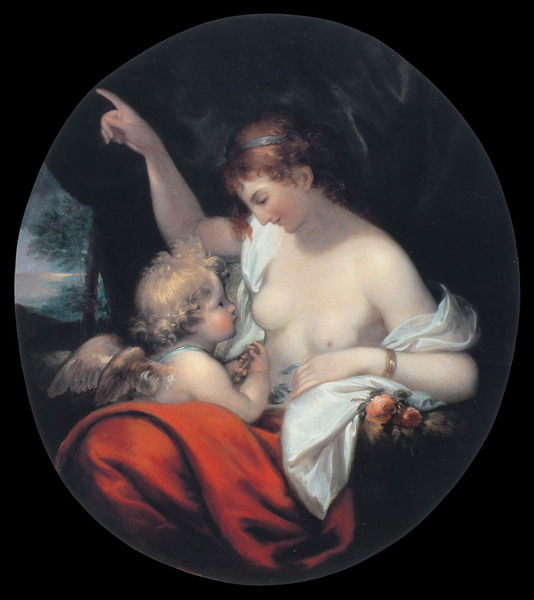
Titel: Venus und Cupido
Künstler: Benjamin West
Standort: Nashville, The Parthenon (Amerika - Tennessee)
Schlagwörter: akt, baum, flügel, gemälde, himmel, nackt, weiß, landschaft, blumen, brust, busen, finger, frau, licht, nase, profil, schwarz, rot, tuch, wiese, blond, bild, porträt, vorhang, haare, kind, mutter, brosche, lippen, locken, seide, rund, engel, putto, brüste, haarband, zeigefinger, halstuch, mythologie, armband, armreif, jesus, psyche, armor, amor und psyche, christ, bäme, tuh, zwqei, eros und fabel